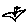
Label: bird